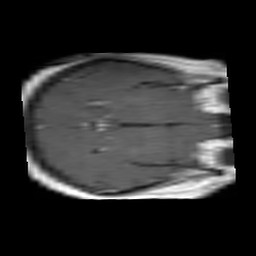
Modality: T1w
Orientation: axial
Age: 67
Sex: female
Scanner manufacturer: philips
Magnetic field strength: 1.5 T
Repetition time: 0.55 s
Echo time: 0.015 s